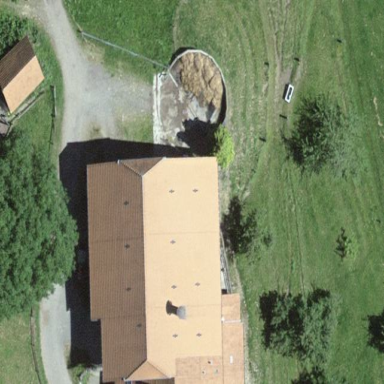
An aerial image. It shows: Farm building.